Interaction volume radius: 10 \u00c5
Interaction volume height: 20 \u00c5
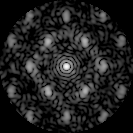
Disorder parameter: 0.5056